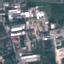
Land use / land cover class: Industrial